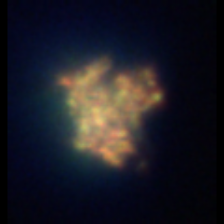
Taxon: Unknown_detritus
Group: Unknown